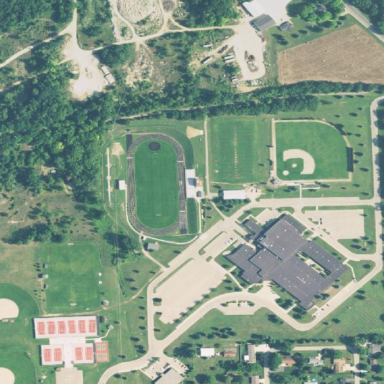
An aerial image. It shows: School.